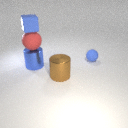
small blue rubber sphere to the right of large brown metal cylinder